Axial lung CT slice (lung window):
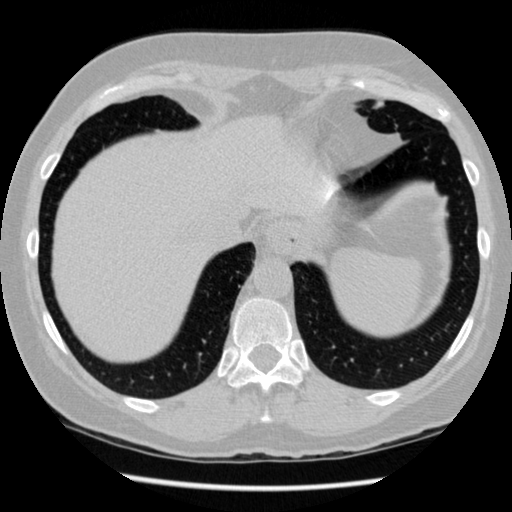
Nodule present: no